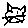
Label: cat